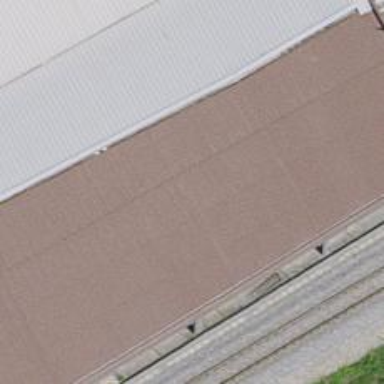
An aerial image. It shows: Railway switch.